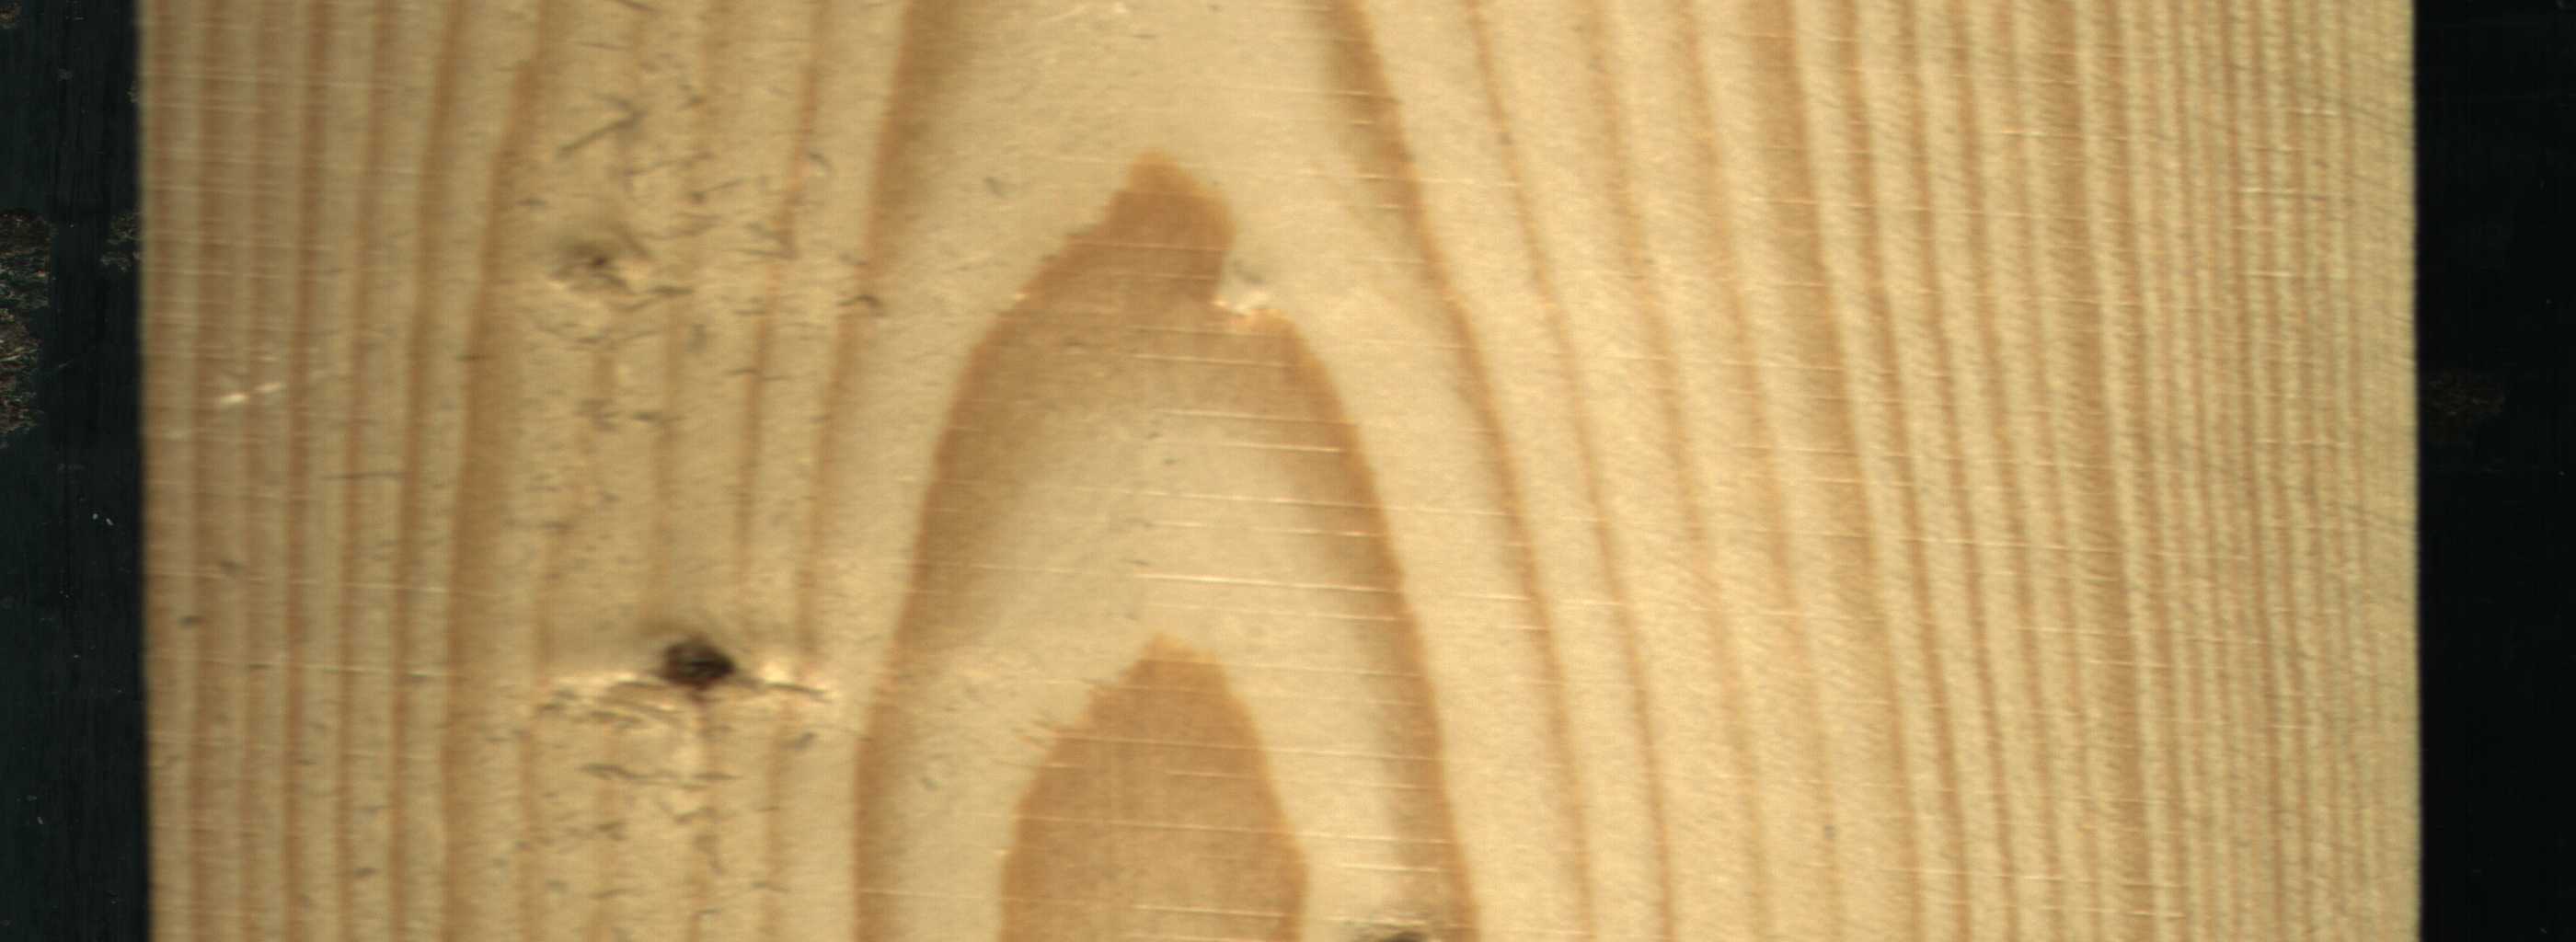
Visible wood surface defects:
Quartzity
Quartzity
Dead_Knot
Live_Knot